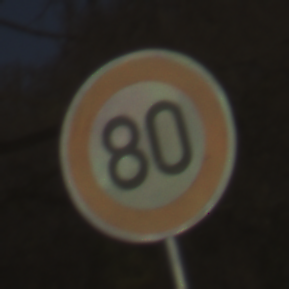
Verkehrszeichen: Geschwindigkeit80
Umgebung: Outdoor, Nature
Tageszeit: SunriseSunset
Wetter: Clear
Licht: Natural
Jahreszeit: NotSpecified
Kontrast: HighContrast